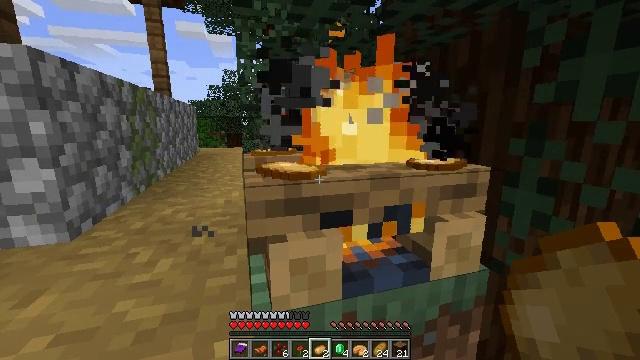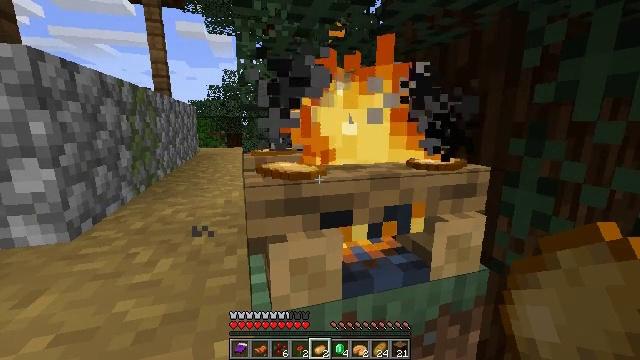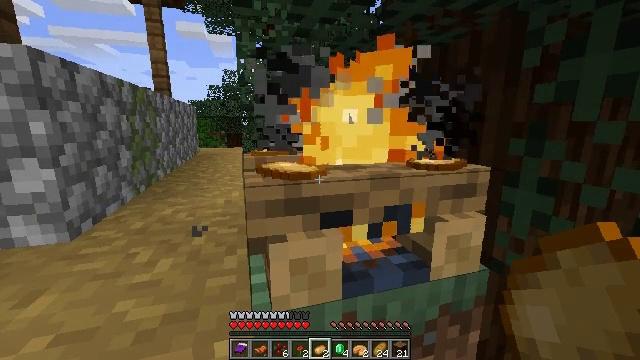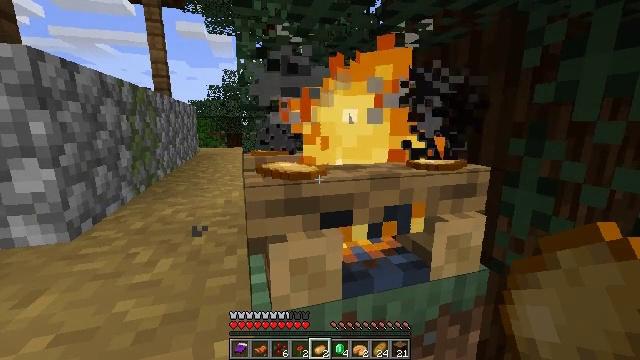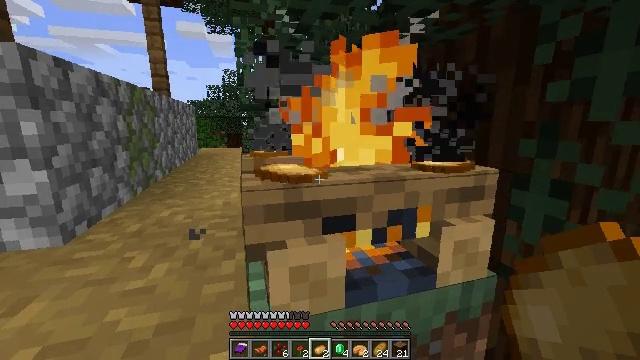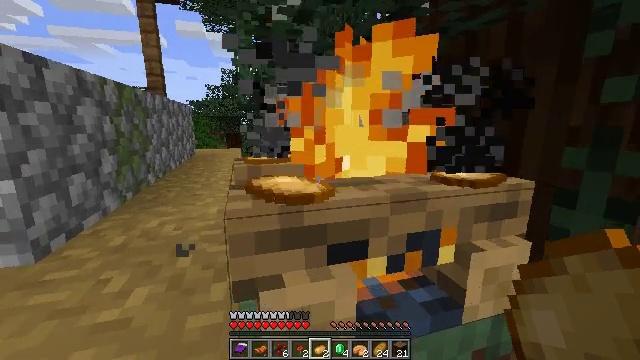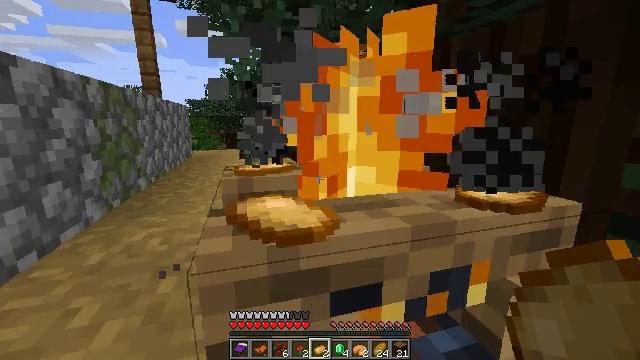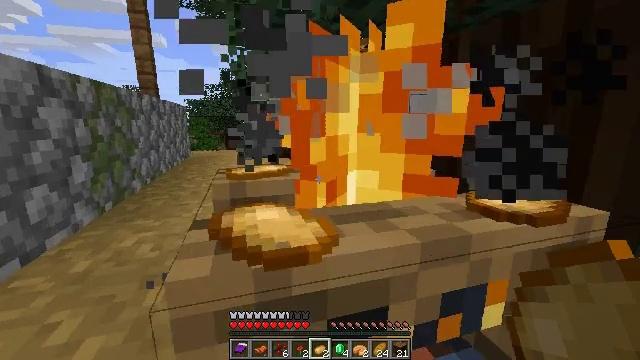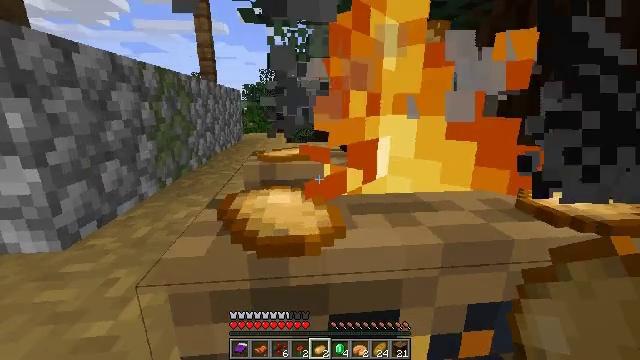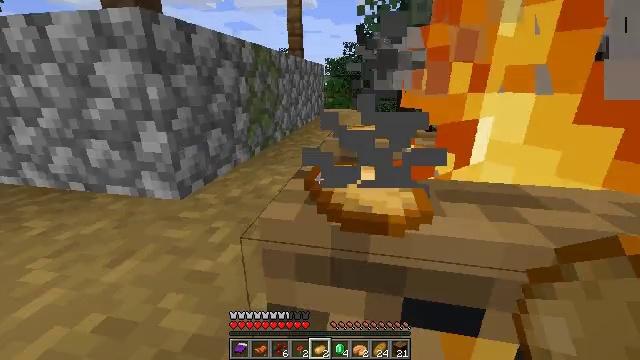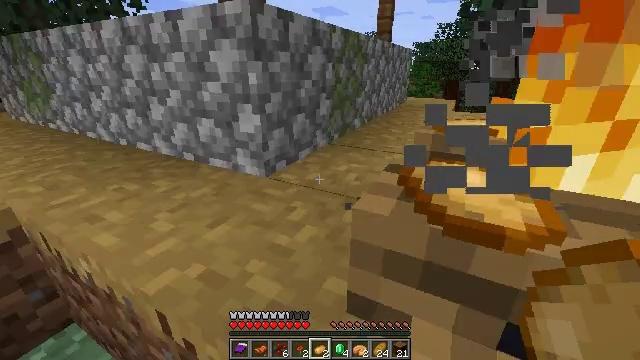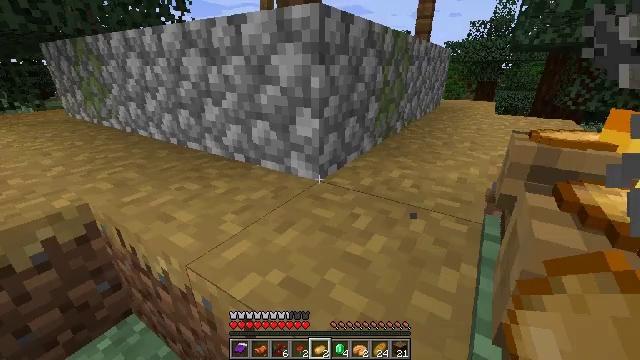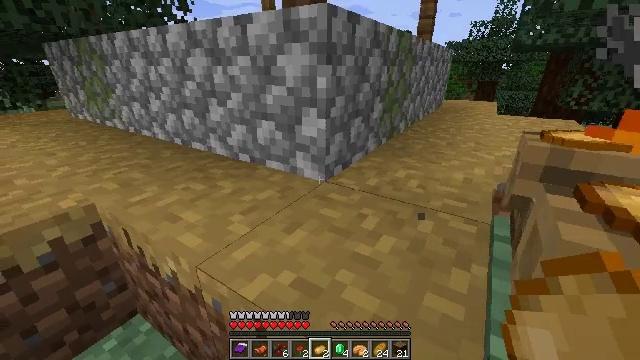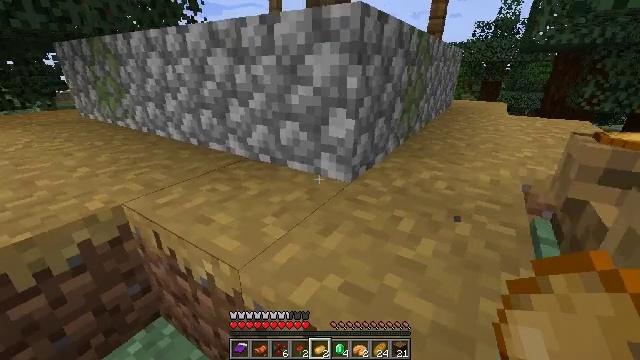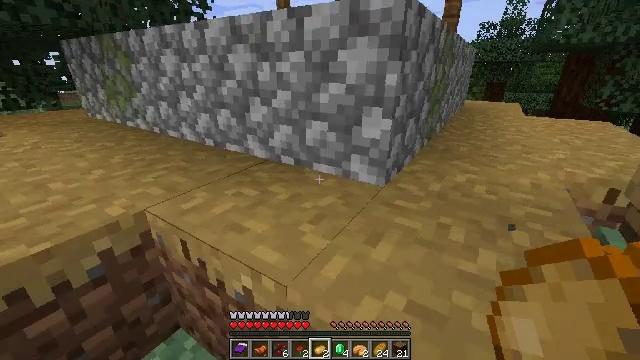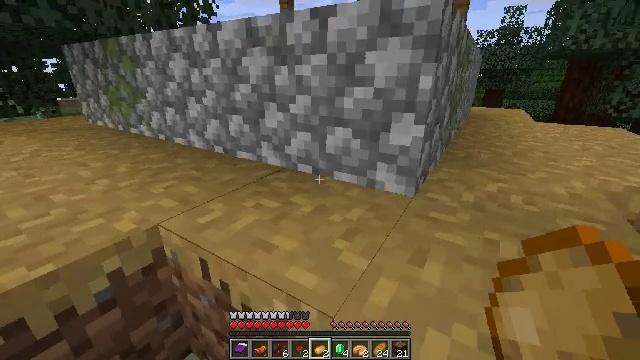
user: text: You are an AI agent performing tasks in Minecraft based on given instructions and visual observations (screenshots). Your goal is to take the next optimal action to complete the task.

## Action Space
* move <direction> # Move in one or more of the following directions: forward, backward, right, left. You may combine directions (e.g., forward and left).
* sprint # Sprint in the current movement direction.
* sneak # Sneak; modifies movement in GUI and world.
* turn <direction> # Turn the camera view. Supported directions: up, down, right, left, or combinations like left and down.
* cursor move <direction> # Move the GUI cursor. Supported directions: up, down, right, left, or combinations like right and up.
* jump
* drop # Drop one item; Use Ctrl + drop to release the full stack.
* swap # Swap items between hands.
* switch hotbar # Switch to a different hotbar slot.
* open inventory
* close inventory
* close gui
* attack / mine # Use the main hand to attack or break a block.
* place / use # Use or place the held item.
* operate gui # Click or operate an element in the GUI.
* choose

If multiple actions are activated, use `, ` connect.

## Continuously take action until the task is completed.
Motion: motion action
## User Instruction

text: craft item air
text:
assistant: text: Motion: use / place
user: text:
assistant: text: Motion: use / place
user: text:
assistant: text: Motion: use / place
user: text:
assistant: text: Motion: move forward, use / place
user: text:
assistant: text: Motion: move forward, use / place
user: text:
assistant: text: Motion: move forward
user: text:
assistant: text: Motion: move forward
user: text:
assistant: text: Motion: move forward, turn left and down
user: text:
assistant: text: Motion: move forward and move left, turn left and down
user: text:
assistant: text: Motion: move left, turn left and down
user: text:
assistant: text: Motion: move left, turn left
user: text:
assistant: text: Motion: move left
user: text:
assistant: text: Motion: move forward and move left
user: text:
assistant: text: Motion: move forward and move left
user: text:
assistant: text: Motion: move forward and move left, turn up
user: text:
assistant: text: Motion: move forward and move left, turn left and up
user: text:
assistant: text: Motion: move forward, turn left and up
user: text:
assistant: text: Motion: move forward
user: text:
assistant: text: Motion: move forward, jump
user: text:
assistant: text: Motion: move forward, jump
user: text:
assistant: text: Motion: move forward, jump
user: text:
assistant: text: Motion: move forward, jump
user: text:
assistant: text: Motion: move forward and move left, turn right and down
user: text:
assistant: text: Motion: move forward and move left, turn right
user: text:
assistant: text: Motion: move left, turn right
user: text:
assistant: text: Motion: move left
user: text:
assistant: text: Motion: move left
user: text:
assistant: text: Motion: move forward and move left
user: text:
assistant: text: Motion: move forward, turn right
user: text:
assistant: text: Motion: move forward, turn right